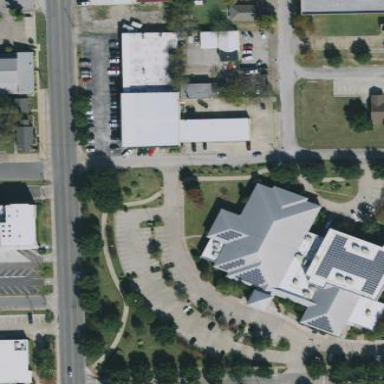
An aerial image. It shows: Public building.